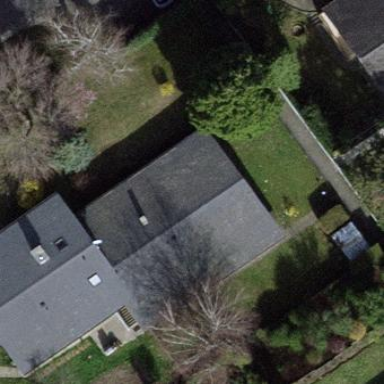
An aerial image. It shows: Garden enclosed by fence.